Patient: sex M, age 64
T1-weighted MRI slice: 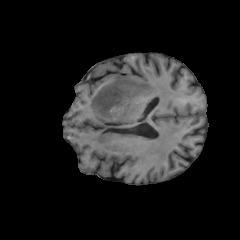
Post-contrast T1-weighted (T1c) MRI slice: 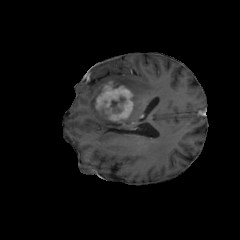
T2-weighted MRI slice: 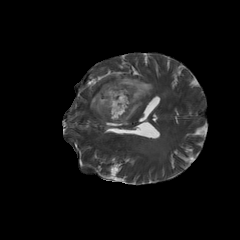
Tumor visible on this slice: yes
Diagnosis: Glioblastoma, IDH-wildtype
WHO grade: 4